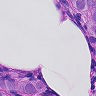
Metastatic tissue present: yes